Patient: sex M, age 73
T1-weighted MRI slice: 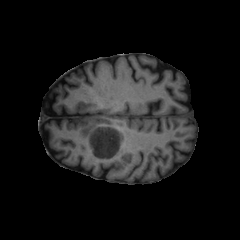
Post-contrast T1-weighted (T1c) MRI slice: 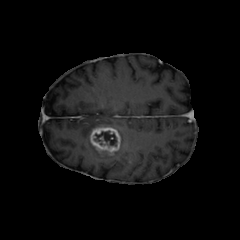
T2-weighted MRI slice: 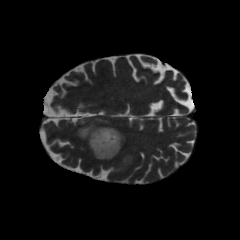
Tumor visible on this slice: yes
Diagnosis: Glioblastoma, IDH-wildtype
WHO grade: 4